RGB frame:
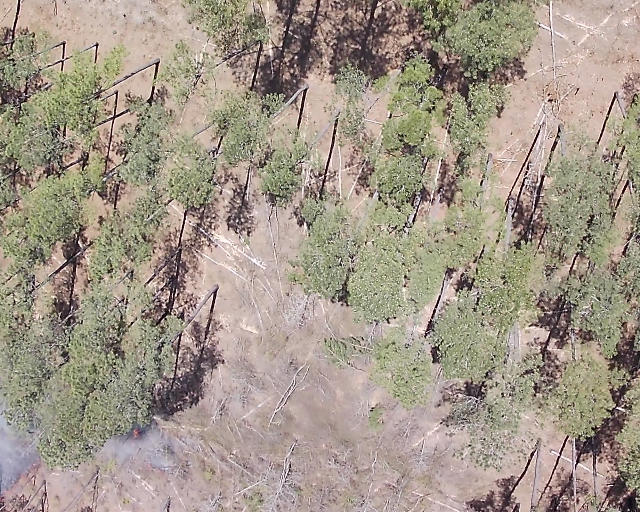
Thermal frame:
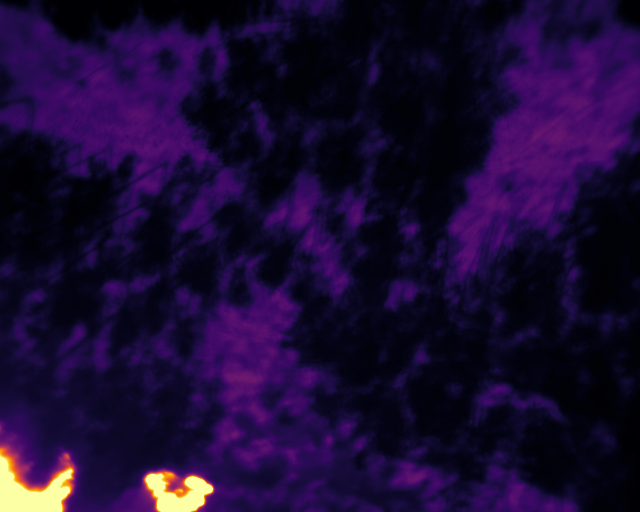
Captured: 2026-02-27 02:36:31
Pixels at or above 80 °C: 4879 (fraction of frame: 0.01489)